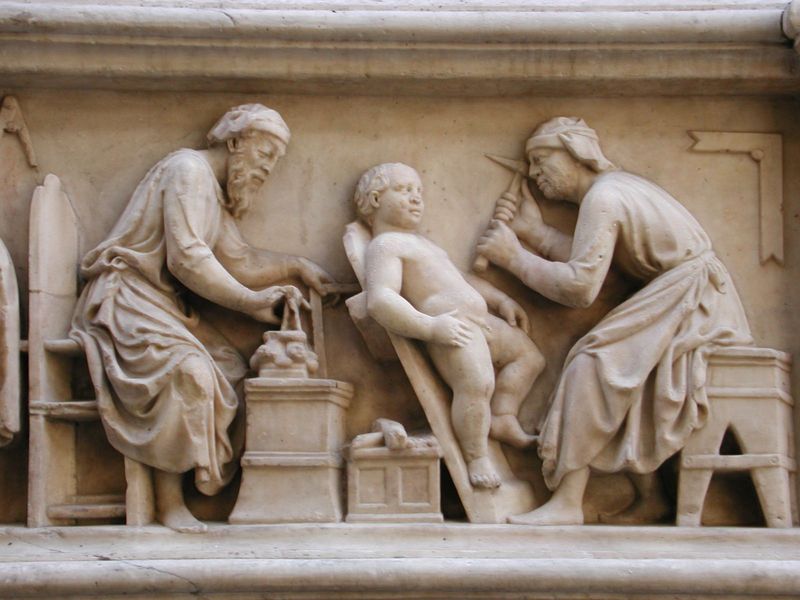
Titel: Bildhauer in ihrer Werkstatt
Künstler: Nanni di Banco
Standort: Florenz, Orsanmichele (EU - I - Toskana)
Schlagwörter: mann, nackt, menschen, sitzen, ausschnitt, marmor, männer, stuhl, tuch, bart, stein, figur, eltern, kind, renaissance, engel, putto, skulptur, relief, liegen, bank, hocker, arbeiter, detail, plastik, steinmetz, junge, foto, kante, knabe, sims, handwerk, handwerker, werkstatt, sandstein, christus, hammer, florenz, turban, hacke, ärzte, bildhauer, winkel, schaffen, baumeister, meissel, meta, christuskind, renaussance, floremz, selbstreflexiv, schaffensprozess, or san michele